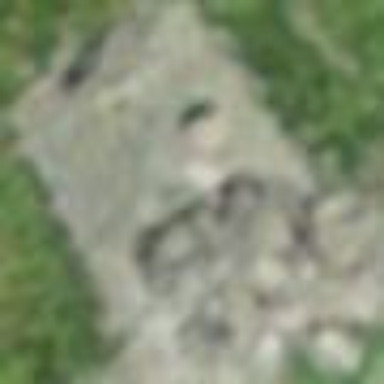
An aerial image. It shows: Historic site showcasing ruins of ancient building.